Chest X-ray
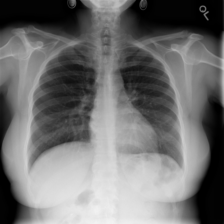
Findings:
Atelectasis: negative
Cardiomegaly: negative
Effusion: negative
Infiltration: negative
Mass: negative
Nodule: negative
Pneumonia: negative
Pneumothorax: negative
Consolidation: negative
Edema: negative
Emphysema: negative
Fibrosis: negative
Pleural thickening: negative
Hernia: negative